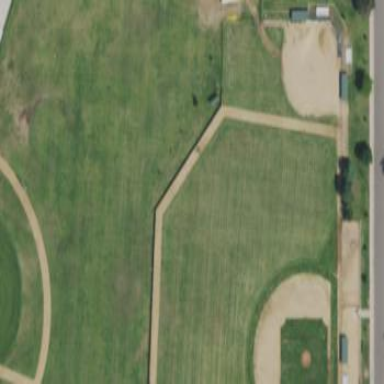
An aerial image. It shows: Baseball pitch for leisure and sports activities.